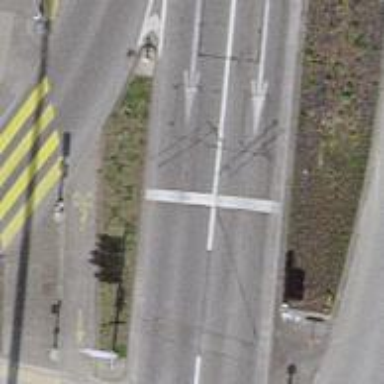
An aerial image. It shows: Road with traffic signals.